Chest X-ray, AP view. Patient: 8 years old, sex M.
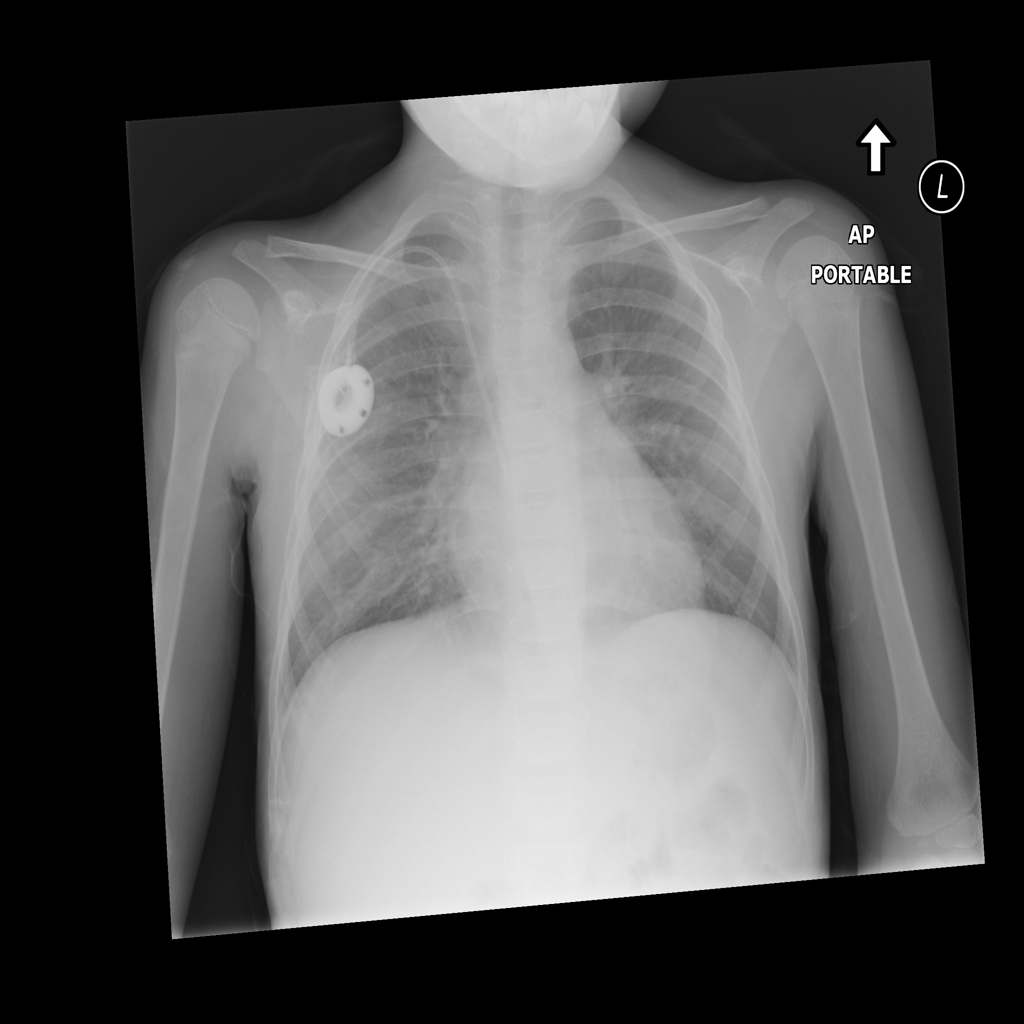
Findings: No Finding